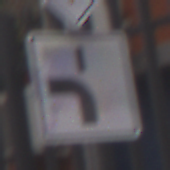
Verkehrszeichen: VerlaufVorfahrtsstrasse5
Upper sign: Vorfahrtsstrasse
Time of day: MorningAfternoon
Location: Outdoor (Urban)
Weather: Overcast
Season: NotSpecified
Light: Natural